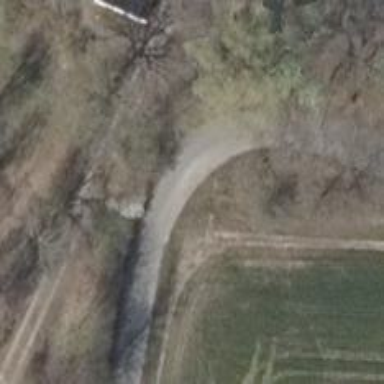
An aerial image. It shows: Unclassified road with paved surface.